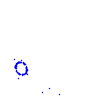
Particle: proton